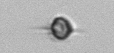
Label: Acanthoica_quattrospina